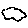
Label: cloud